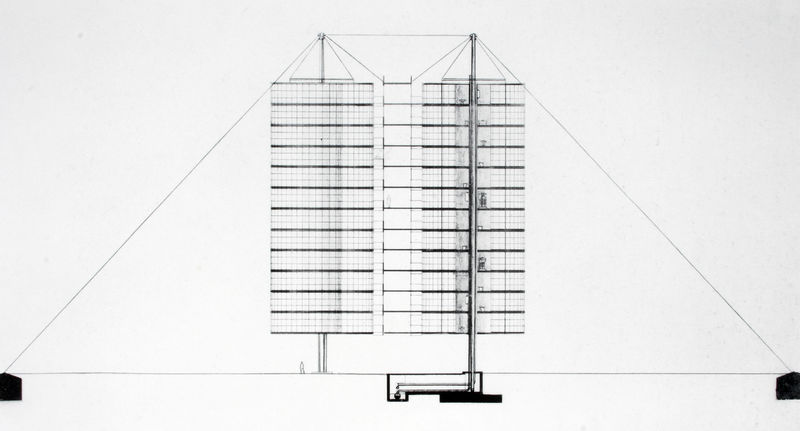
Titel: Hängehäuser, Schnitt
Künstler: Bodo Rasch
Schlagwörter: grau, schwarz, weiss, zeichnung, gebäude, architektur, papier, moderne, abstrakt, modern, linien, seile, rechtecke, keller, münchen, schnitt, scharz, bleistift, geschosse, plan, horizontal, dreiecke, stockwerke, geometrie, untergeschoss, hochhaus, hochhäuser, vertikal, abspannung, bmw, schwantzer, verzylinder